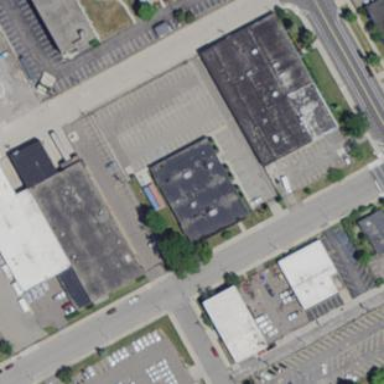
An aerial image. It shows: Commercial building.